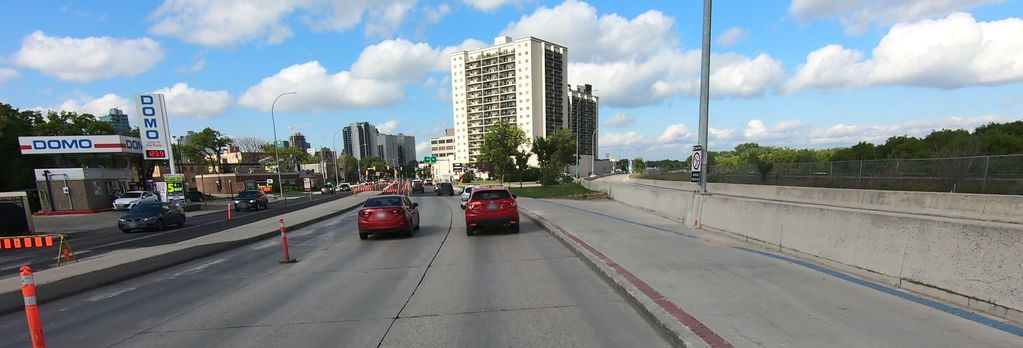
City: winnipeg